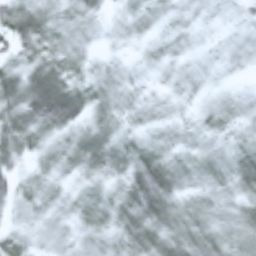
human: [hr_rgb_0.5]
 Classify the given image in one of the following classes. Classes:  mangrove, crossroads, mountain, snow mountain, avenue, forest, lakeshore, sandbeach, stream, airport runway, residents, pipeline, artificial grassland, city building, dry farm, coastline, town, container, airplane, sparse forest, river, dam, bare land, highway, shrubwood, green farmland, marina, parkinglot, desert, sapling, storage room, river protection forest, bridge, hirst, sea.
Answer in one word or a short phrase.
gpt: snow mountain